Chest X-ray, AP view. Patient: 57 years old, sex M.
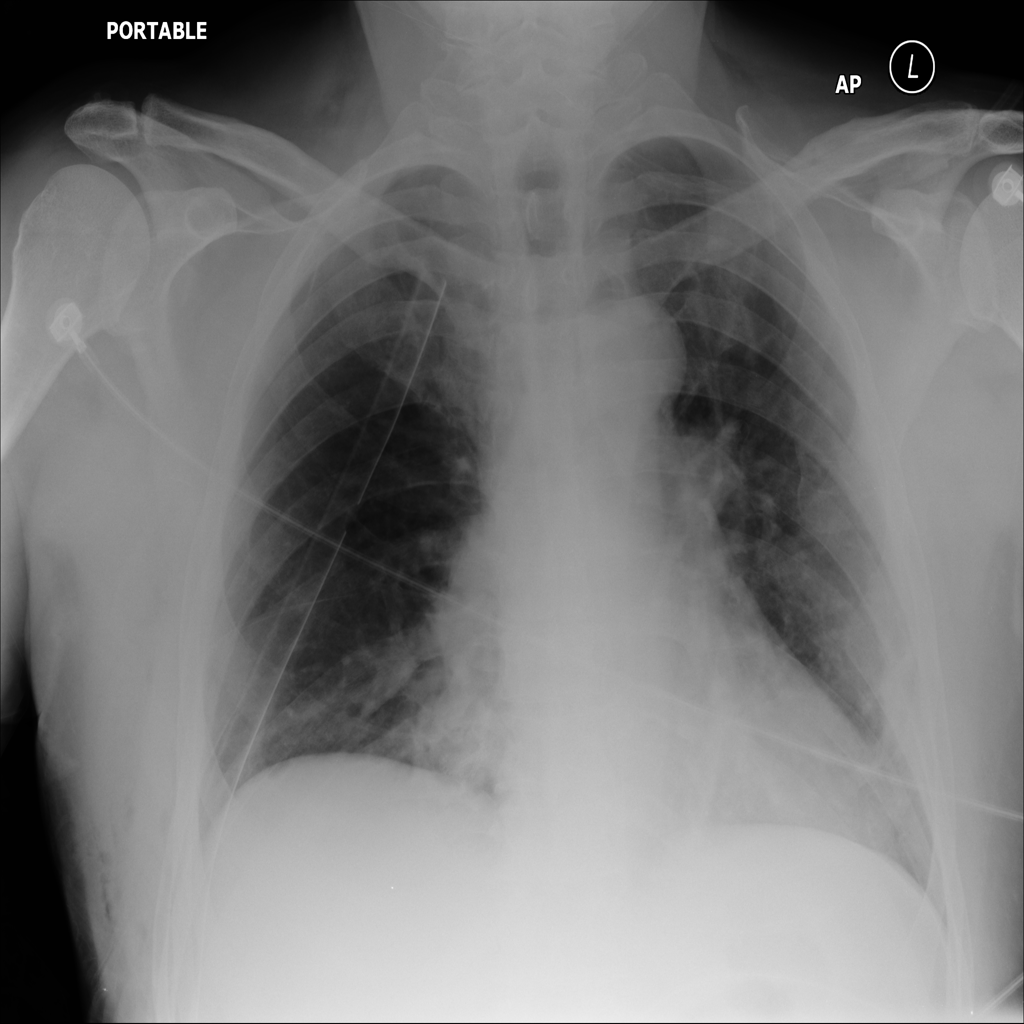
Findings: Atelectasis, Pneumothorax